Interaction volume radius: 5 \u00c5
Interaction volume height: 50 \u00c5
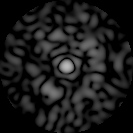
Disorder parameter: 0.8424